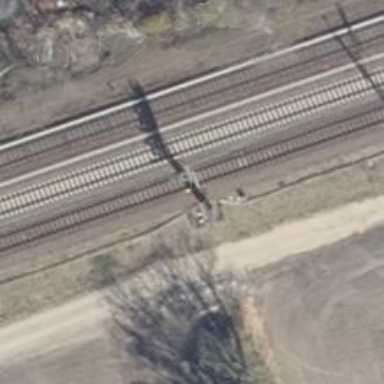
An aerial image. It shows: Railway signal.